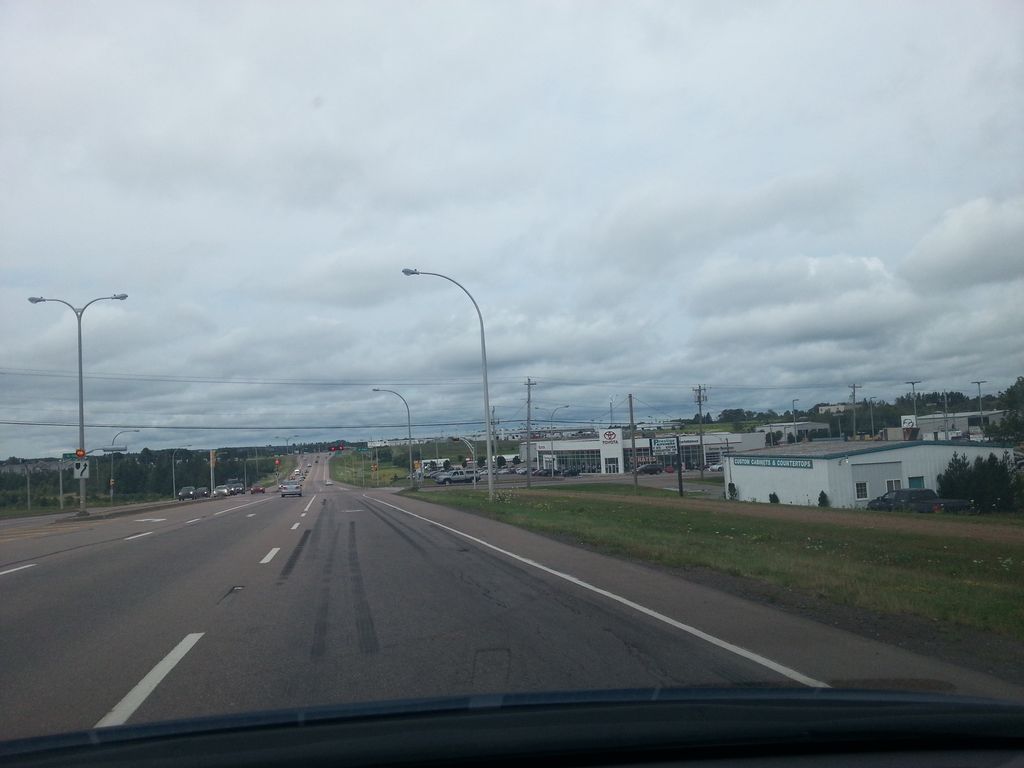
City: charlottetown